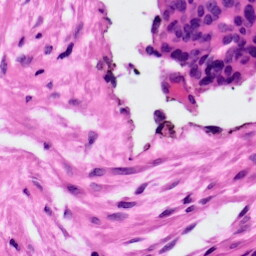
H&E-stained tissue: Ovarian